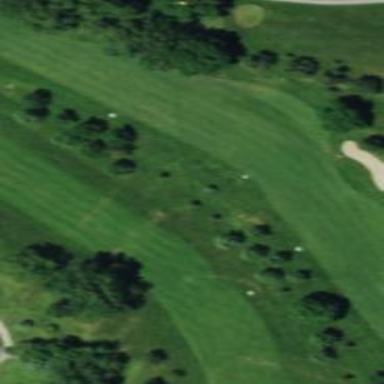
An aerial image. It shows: Golf fairway in the image.